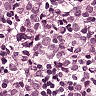
Metastatic tissue present: yes